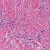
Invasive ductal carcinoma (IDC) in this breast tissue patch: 0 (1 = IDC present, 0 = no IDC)